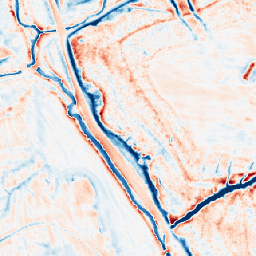
Category: edge_preserving
Decomposition family: anisotropic_diffusion
Decomposition parameters: iterations: 50
kappa: 50
gamma: 0.15
Upsampling method: area
Upsampling parameters: scale: 4
Upsampling scale: 4